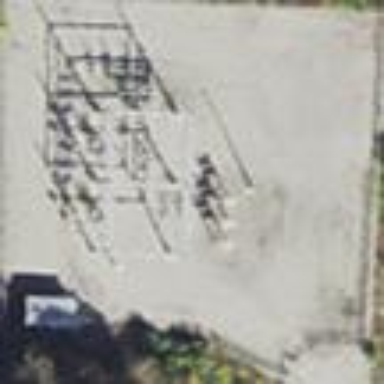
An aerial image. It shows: Substation surrounded by fence.